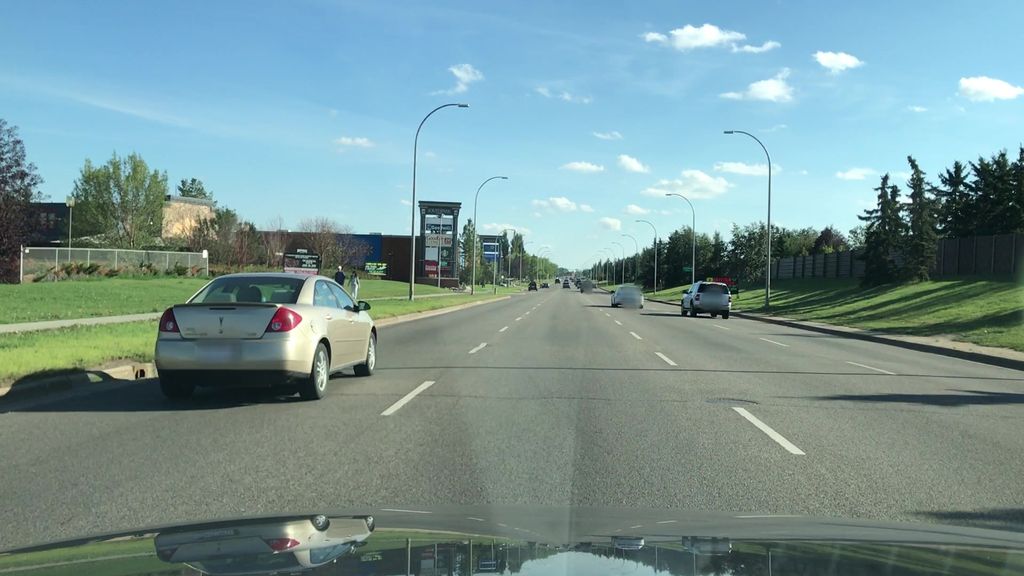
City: edmonton